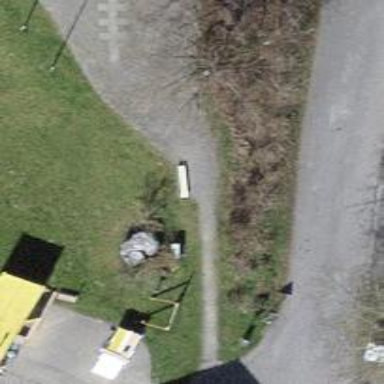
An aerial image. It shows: Bench for seating.